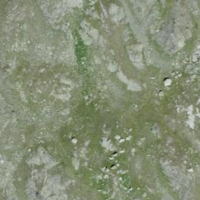
EUNIS habitat code: 31
Species observed at this site:
Rana temporaria